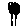
Label: tree